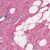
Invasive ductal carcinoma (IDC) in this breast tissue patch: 1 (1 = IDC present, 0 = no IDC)